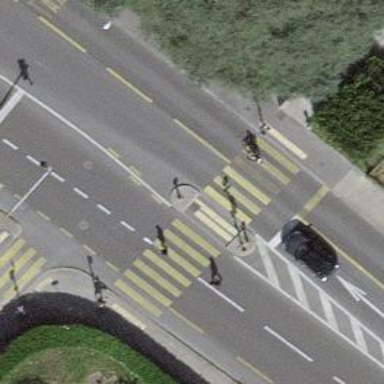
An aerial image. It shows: Zebra crossing on footway.